Aerial crown-view tile of a tropical tree (Barro Colorado Island, Panama), acquired 20250715:
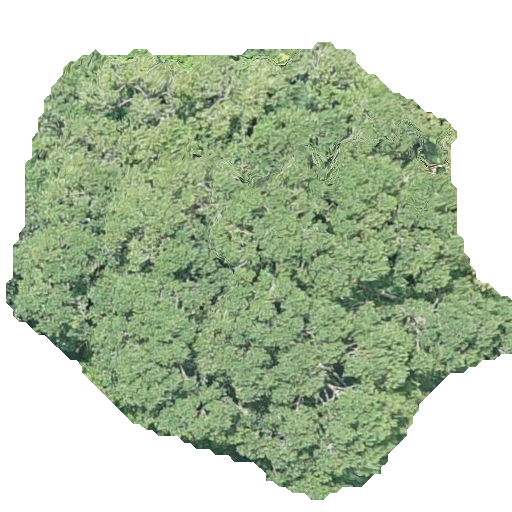
Species: Calophyllum longifolium
GBIF accepted scientific name: Calophyllum longifolium
Crown area: 241.955 m²